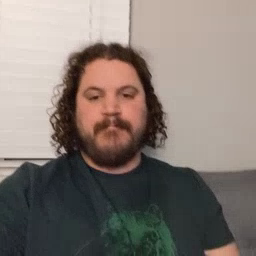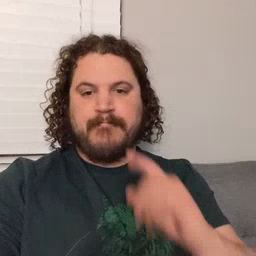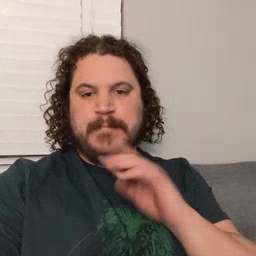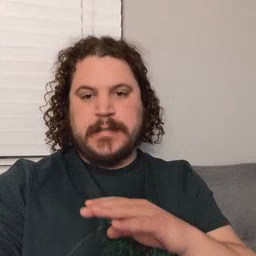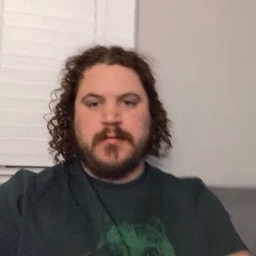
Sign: bee